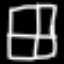
Label: hourglass